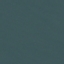
Land use / land cover: SeaLake